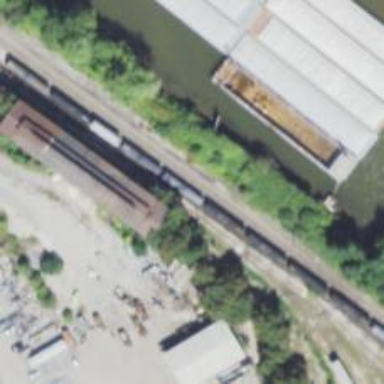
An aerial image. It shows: Railway siding for service.